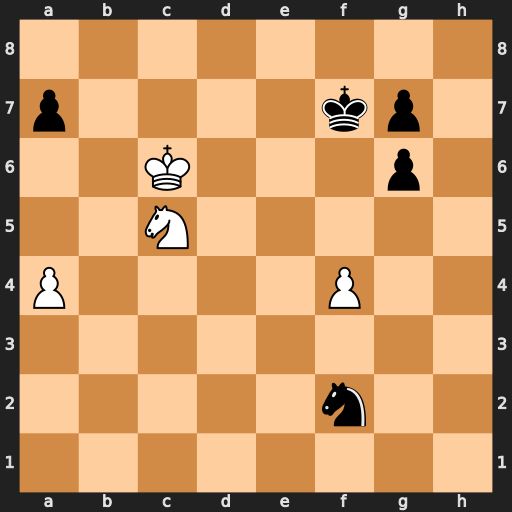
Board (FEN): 8/p4kp1/2K3p1/2N5/P4P2/8/5n2/8
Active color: w
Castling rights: -
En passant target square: -
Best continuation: a5 Nh3 Kb7